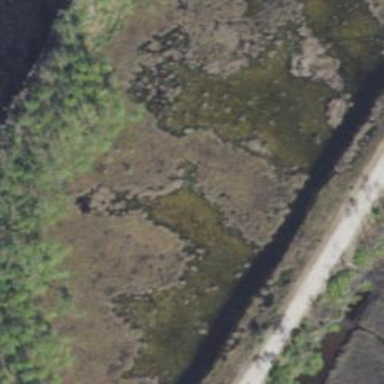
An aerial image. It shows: Saltmarsh wetland area.